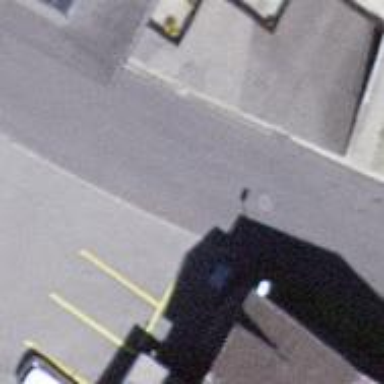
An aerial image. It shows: Residential road with asphalt surface and sidewalk on the left.